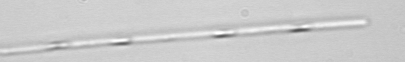
Label: Leptocylindrus